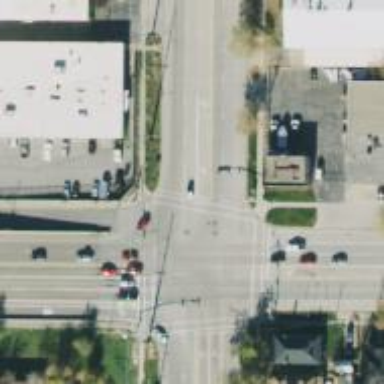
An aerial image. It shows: Crossing on the road with line markings.